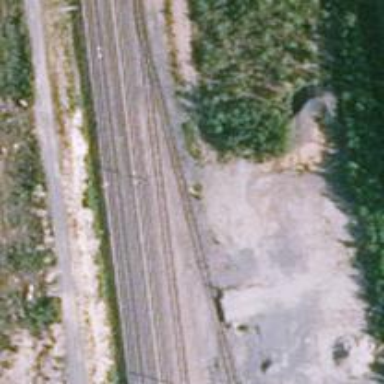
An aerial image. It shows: Wedge is used for the railway derail.